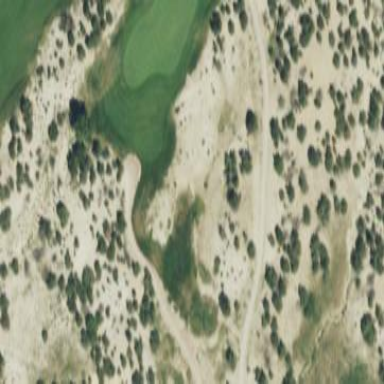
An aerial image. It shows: Rough area in golf course.